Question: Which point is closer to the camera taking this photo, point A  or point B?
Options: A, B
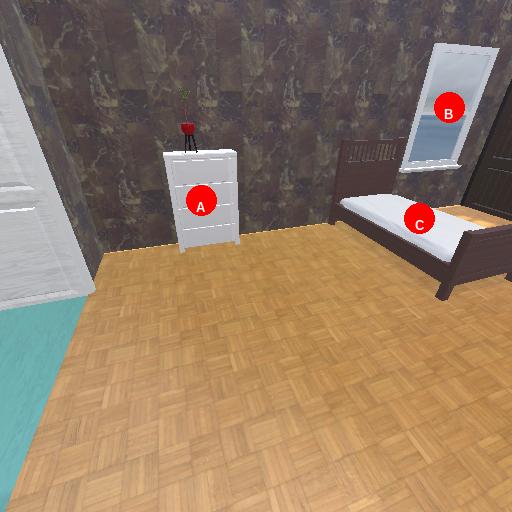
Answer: A